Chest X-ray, PA view. Patient: 33 years old, sex F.
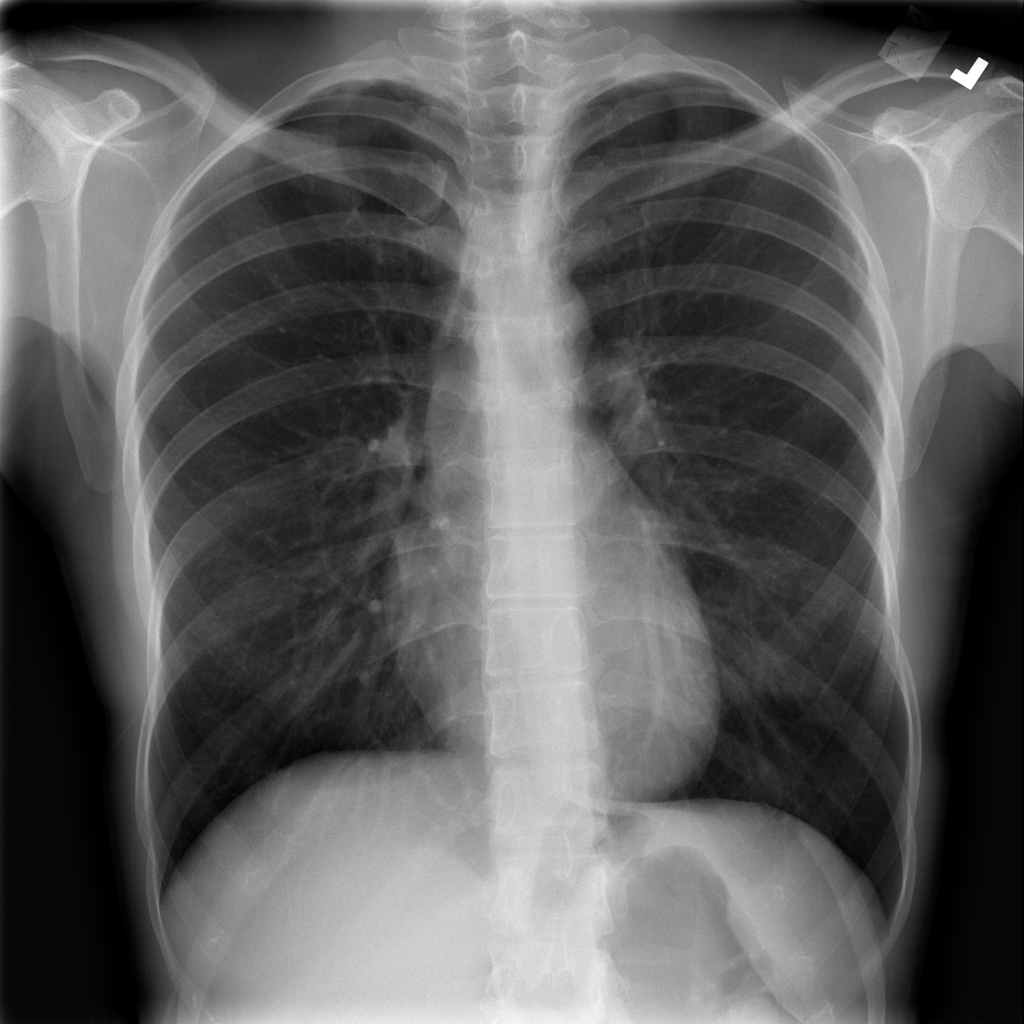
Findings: No Finding